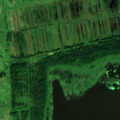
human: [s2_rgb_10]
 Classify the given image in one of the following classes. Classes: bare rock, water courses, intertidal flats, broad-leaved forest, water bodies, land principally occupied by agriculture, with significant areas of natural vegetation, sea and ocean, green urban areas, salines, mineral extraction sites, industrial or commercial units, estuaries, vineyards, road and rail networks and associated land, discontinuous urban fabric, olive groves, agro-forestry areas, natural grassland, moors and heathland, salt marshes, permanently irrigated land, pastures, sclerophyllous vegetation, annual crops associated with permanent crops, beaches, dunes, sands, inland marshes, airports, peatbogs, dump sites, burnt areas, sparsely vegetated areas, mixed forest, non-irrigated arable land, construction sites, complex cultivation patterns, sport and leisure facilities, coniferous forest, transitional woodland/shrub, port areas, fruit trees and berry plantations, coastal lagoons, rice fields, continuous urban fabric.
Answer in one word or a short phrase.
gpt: pastures, coniferous forest, mixed forest, transitional woodland/shrub, inland marshes, peatbogs, water bodies